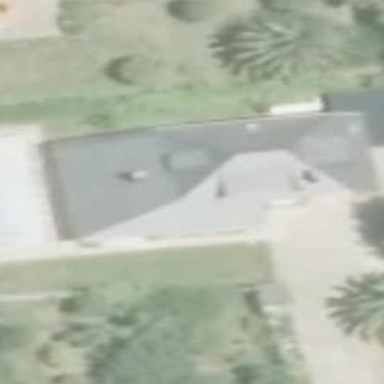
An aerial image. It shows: Simple house.